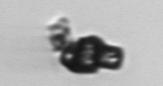
Label: Delphineis